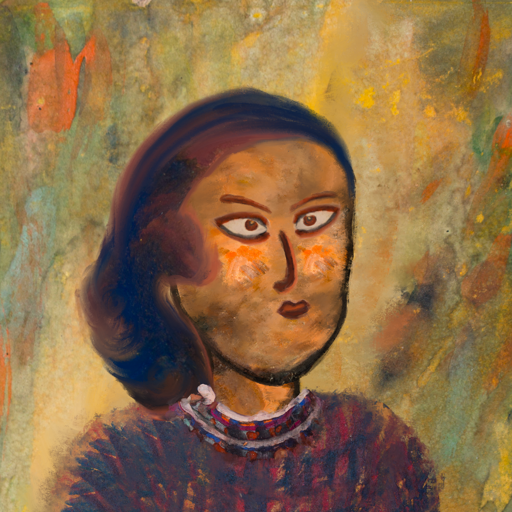
Background: Comrade, Head And Neck Side: Gypsy_Queen, Face Side: Roy_Bahadur, Bust: In_The_Sun, Hair Side: Mother_And_Son_Son, Head Accessory: Blank, Second Necklace: Blank, Necklace: Hypocrite_1, Baby: Blank